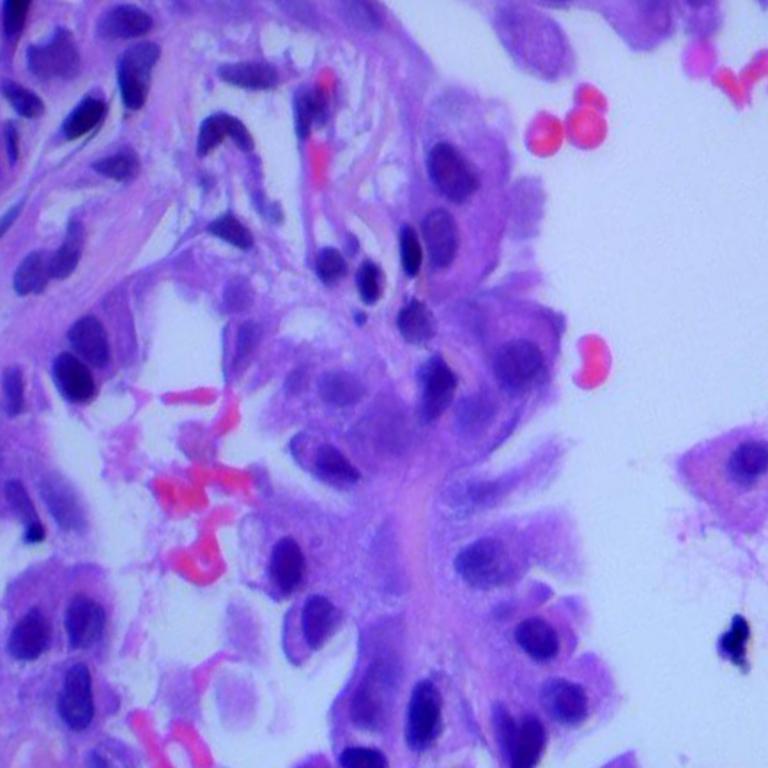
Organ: lung
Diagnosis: adenocarcinomas